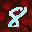
Label: 8